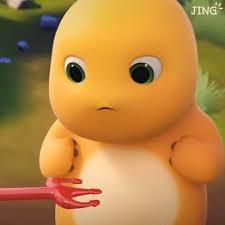
Label: nailong